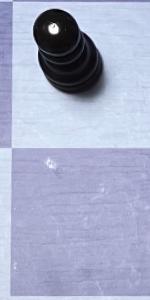
Label: Empty